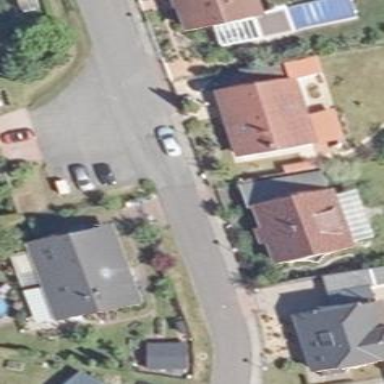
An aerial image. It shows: Asphalt road in residential area.